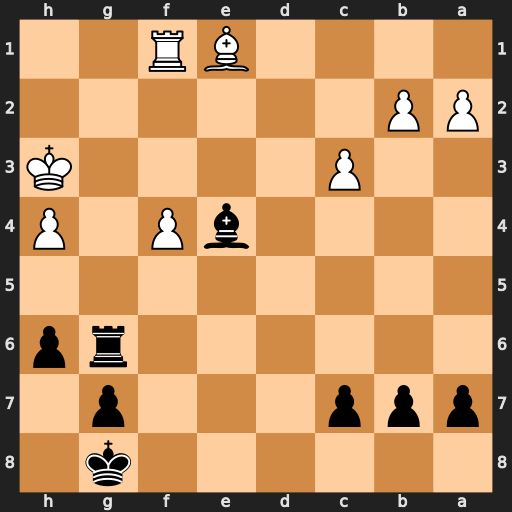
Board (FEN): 6k1/ppp3p1/6rp/8/4bP1P/2P4K/PP6/4BR2
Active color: b
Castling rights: -
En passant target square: -
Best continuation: Bg2+ Kh2 Bxf1